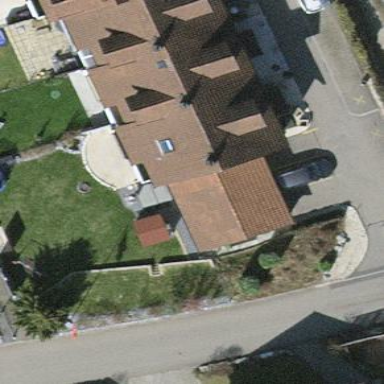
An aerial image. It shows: Garages with gabled roofs.